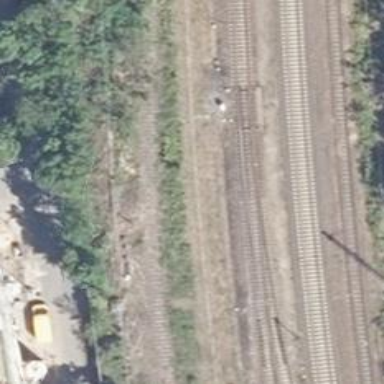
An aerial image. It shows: Railway switch.